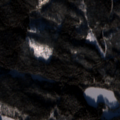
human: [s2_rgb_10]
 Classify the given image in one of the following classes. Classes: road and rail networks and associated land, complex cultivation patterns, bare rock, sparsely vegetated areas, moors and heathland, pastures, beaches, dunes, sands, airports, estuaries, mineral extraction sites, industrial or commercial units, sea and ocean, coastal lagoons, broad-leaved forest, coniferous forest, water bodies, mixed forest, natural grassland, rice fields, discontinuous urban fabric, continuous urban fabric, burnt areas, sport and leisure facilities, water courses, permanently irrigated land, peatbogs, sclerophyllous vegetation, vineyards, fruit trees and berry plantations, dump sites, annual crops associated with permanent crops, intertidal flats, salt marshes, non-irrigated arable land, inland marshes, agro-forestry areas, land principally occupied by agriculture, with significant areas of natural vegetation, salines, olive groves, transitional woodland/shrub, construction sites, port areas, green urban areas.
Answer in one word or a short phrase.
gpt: land principally occupied by agriculture, with significant areas of natural vegetation, coniferous forest, mixed forest